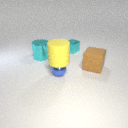
small cyan metal cube to the right of small blue metal sphere